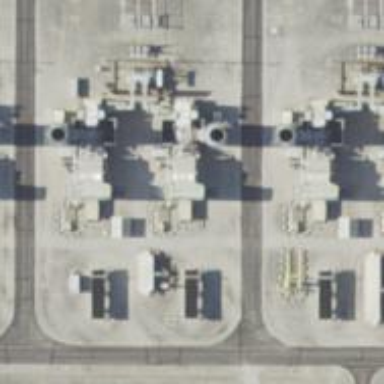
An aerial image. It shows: Gas turbine generator is in use.